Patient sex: F
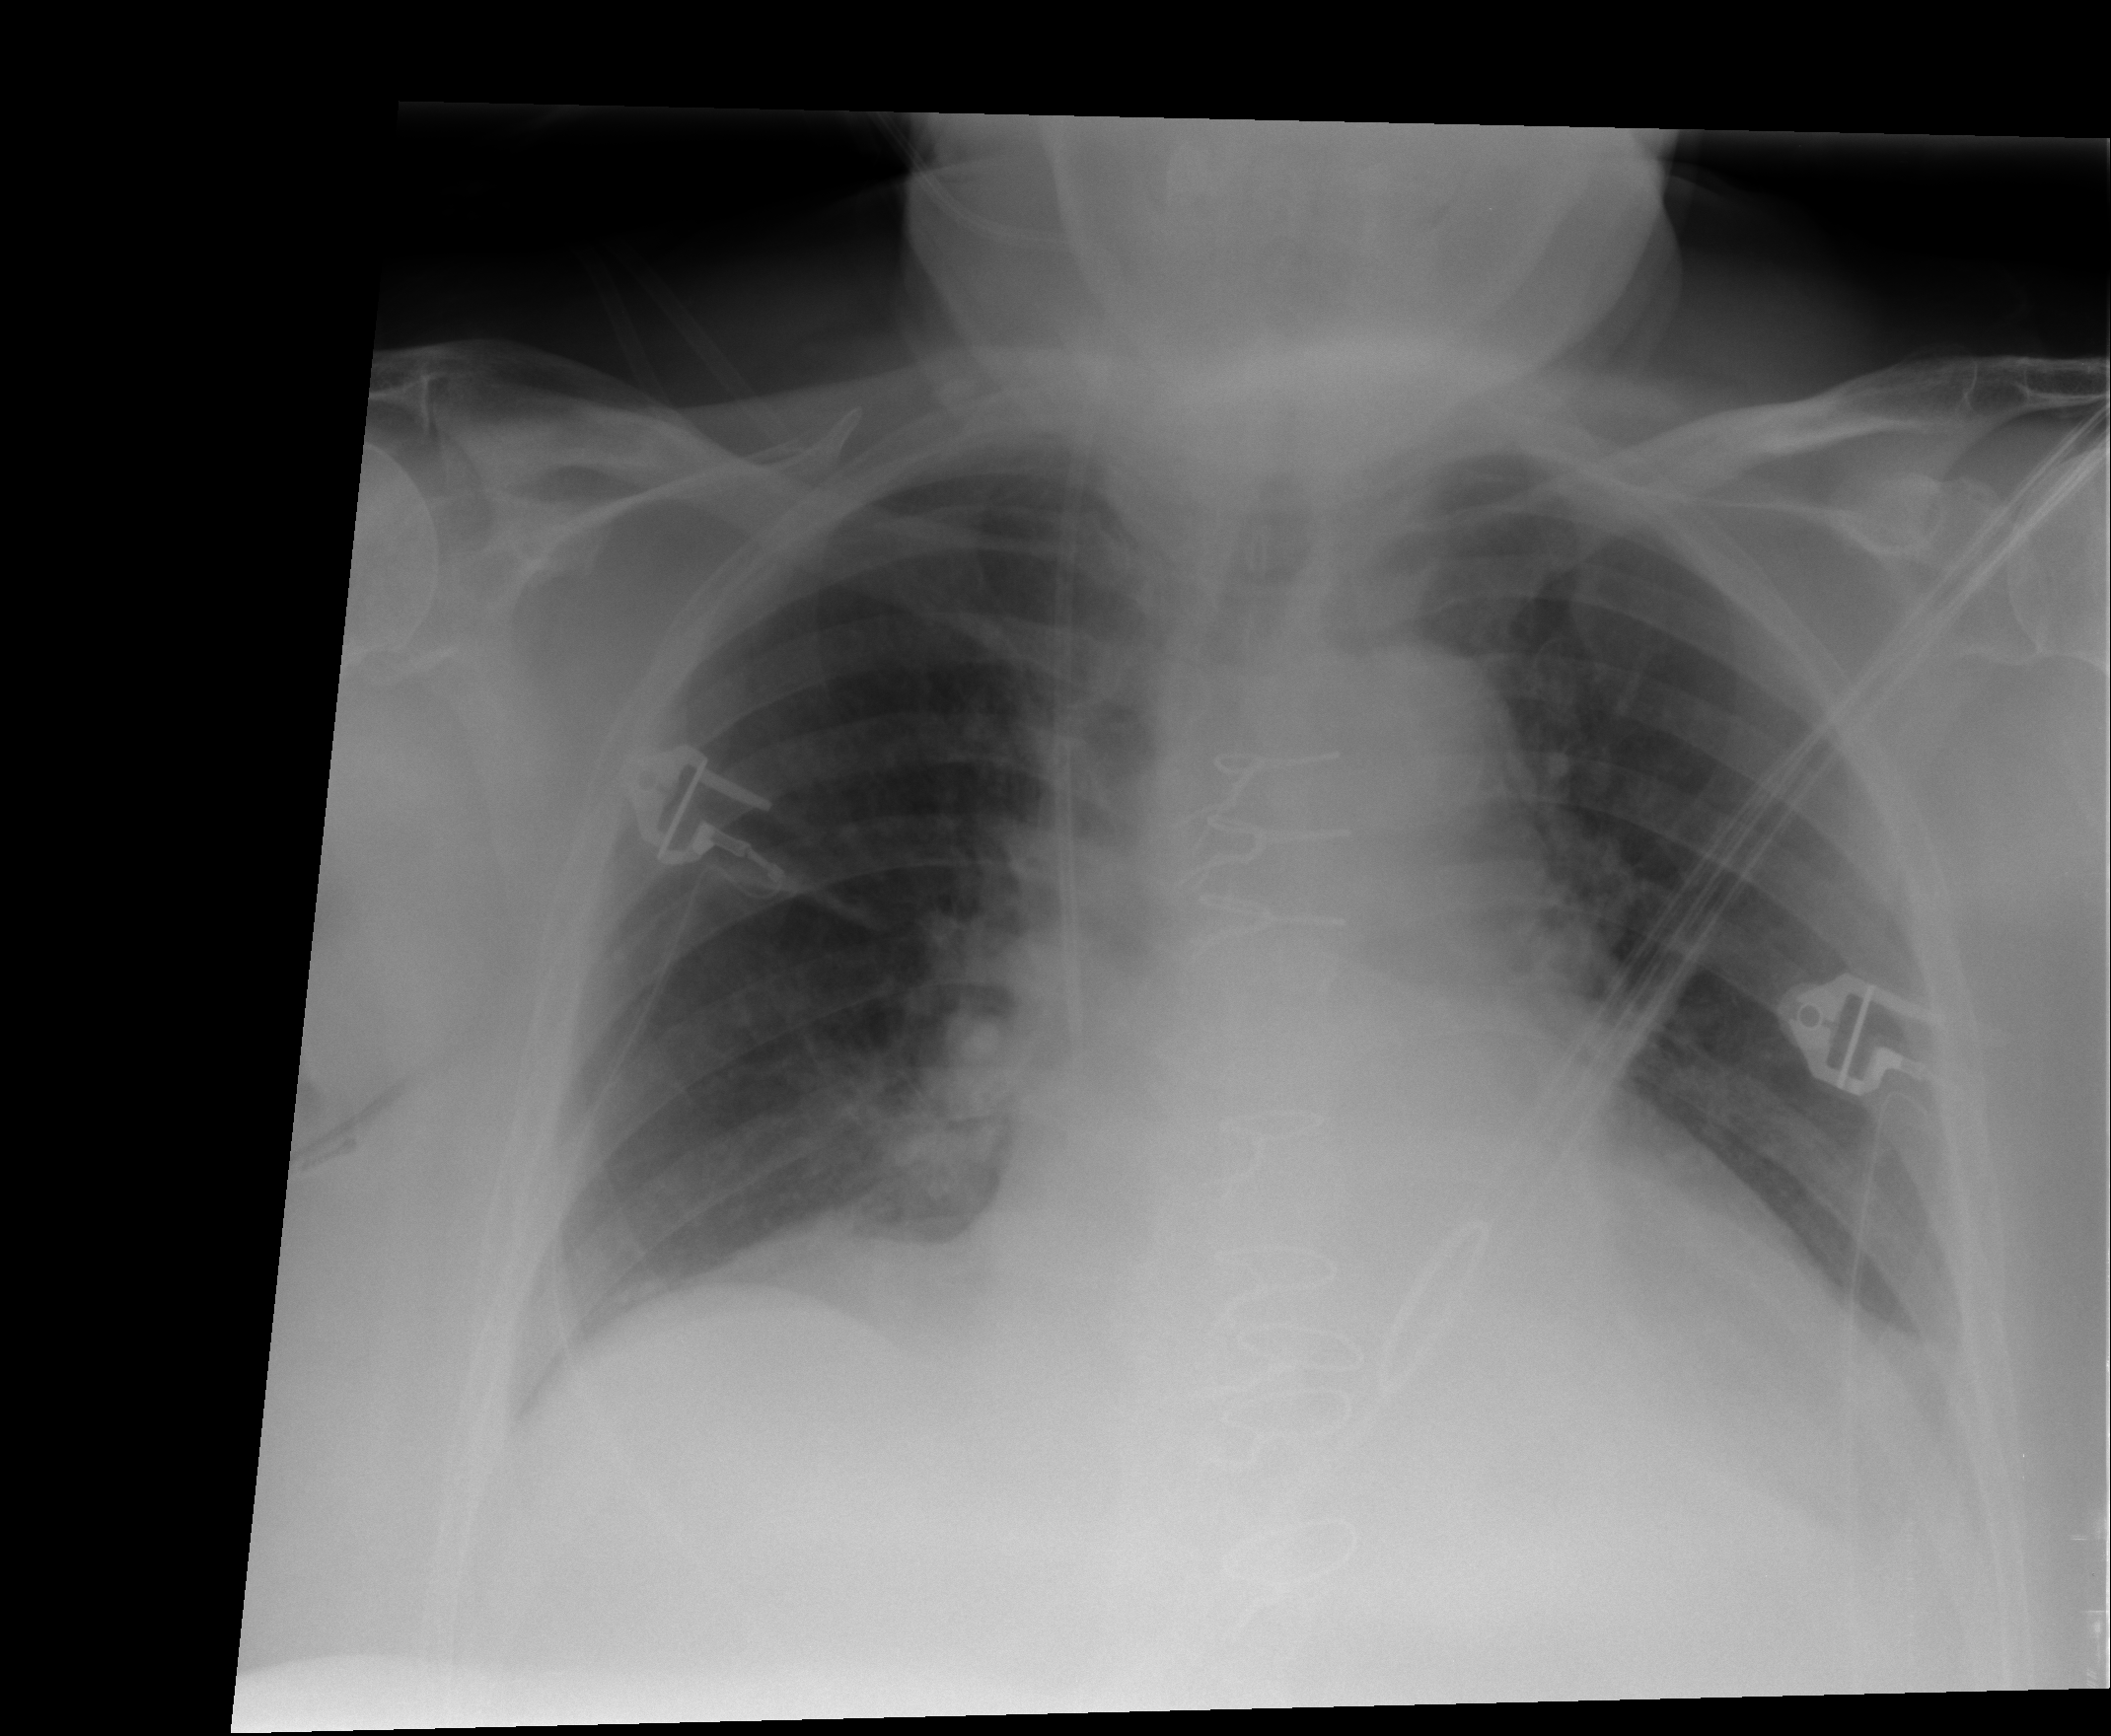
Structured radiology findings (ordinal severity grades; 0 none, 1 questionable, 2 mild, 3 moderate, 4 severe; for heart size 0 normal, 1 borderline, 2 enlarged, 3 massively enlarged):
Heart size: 2
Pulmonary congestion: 1
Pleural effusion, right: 0
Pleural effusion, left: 2
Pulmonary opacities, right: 0
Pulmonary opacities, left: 0
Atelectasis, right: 0
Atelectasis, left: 2